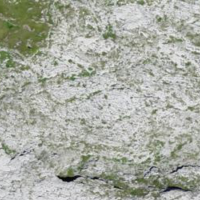
EUNIS habitat code: 48
Species observed at this site:
Bartsia alpina